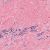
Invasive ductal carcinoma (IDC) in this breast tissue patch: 0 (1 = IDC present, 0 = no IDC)